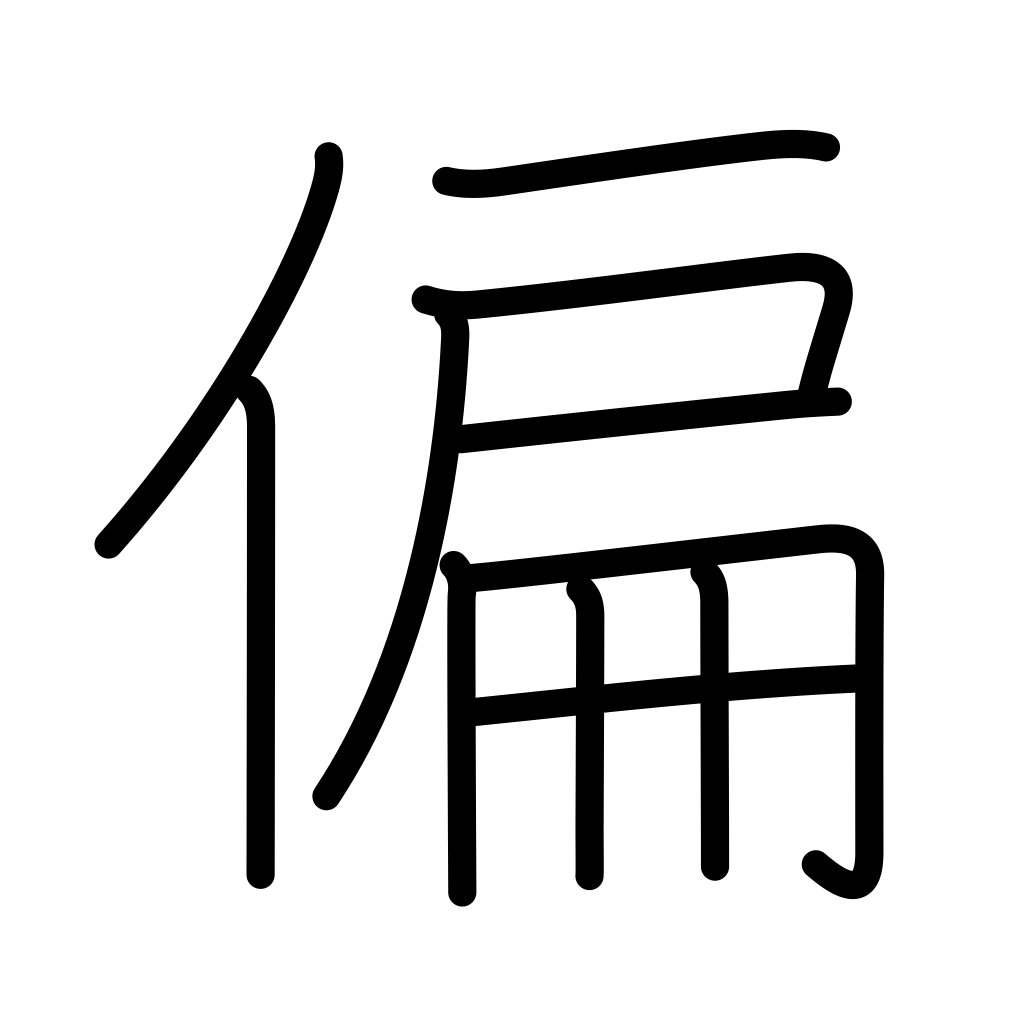
Meaning: partial, side, left-side radical, inclining, biased